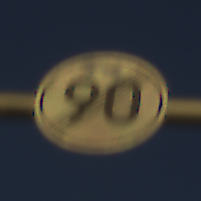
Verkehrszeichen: EndeGeschwindigkeit90
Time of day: SunriseSunset
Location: Outdoor (Nature)
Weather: Clear
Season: NotSpecified
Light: Natural